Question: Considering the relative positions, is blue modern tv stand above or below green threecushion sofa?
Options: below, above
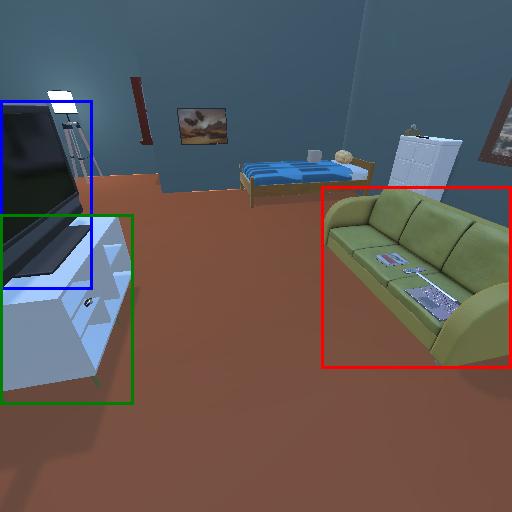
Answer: below